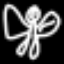
Label: angel